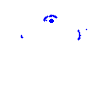
Particle: electron